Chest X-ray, PA view. Patient: 59 years old, sex M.
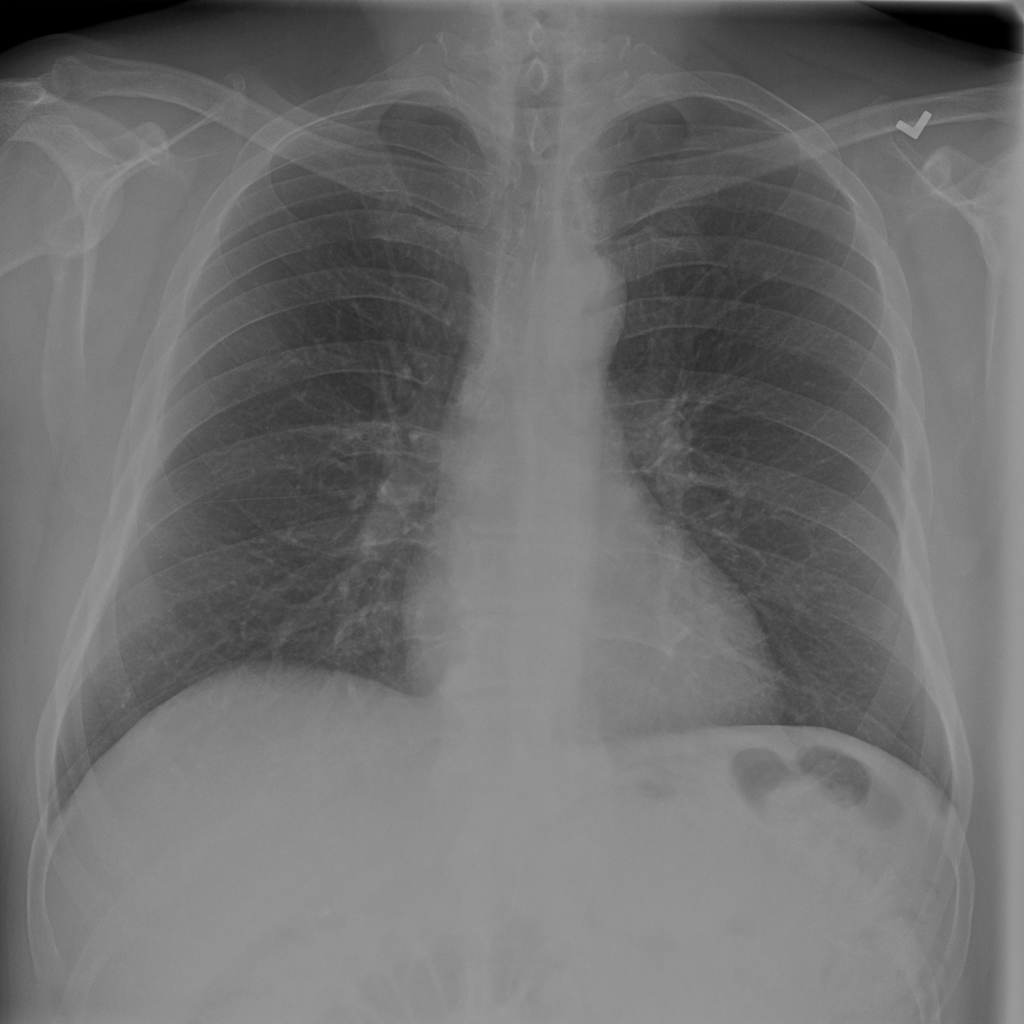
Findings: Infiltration